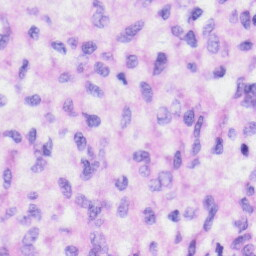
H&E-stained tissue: Liver